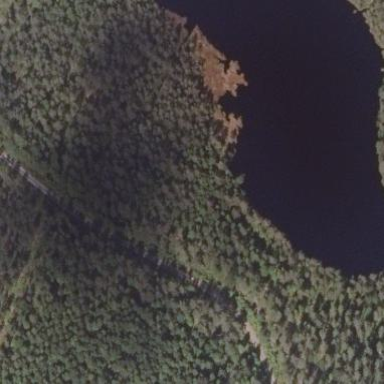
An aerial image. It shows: Serene pond surrounded by nature.